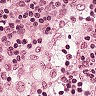
Metastatic tissue present: no